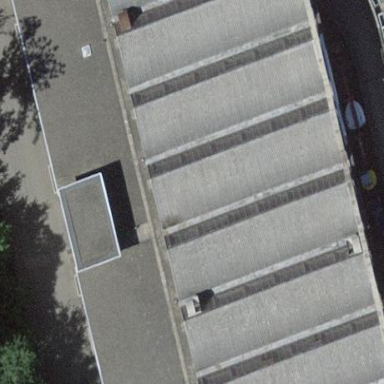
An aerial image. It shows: Industrial building.